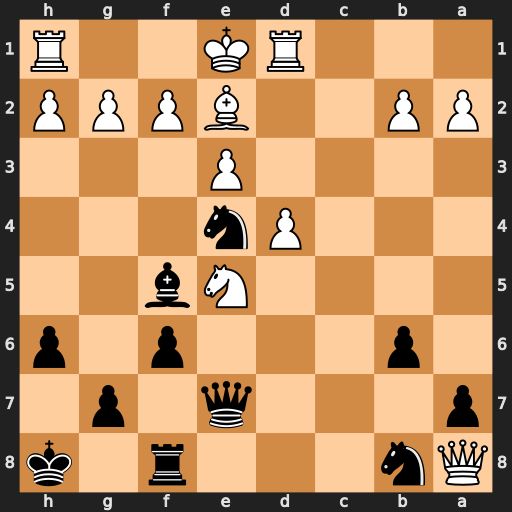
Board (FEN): Qn3r1k/p3q1p1/1p3p1p/4Nb2/3Pn3/4P3/PP2BPPP/3RK2R
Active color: b
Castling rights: K
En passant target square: -
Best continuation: Qb4+ Kf1 fxe5